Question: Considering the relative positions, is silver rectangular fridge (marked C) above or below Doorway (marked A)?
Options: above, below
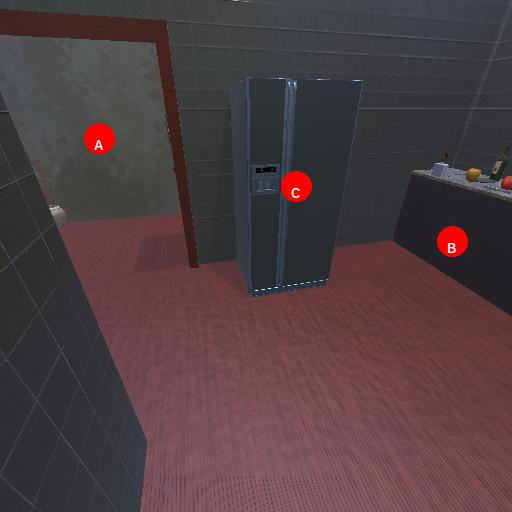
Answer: above